Question: I have created a sample database and test scripts with it.
The database structure is:

I have created a JSFiddle for it: <URL>
Click all the buttons except stress test on the top, then click the tests.
The problem is, it perfectly works with provider webSql, but it fails on the provider indexedDb. I downloaded the pro packages and it makes test 3 work partially but it still fails on test 2 completely.
The problem i found is when i query the database with join relation(ex: employees in with department.ID is 1) indexedDb cannot process this request.
How can circumvent this situation?
Whole code is:
index.html:
'''
<!DOCTYPE html>
<html>
<head>
<meta charset="UTF-8">
<script src="https://ajax.googleapis.com/ajax/libs/jquery/1.8.3/jquery.min.js"></script>
<script src="jaydataPro/jaydata.min.js"></script>
<script src="jaydataPro/jaydataproviders/IndexedDbProProvider.min.js"></script>
<script src="jaydataPro/jaydataproviders/SqLiteProProvider.min.js"></script>
<script src="jaydataPro/jaydataproviders/WebApiProvider.min.js"></script>
<script src="jaydataPro/jaydataproviders/YQLProvider.min.js"></script>
<script src="sampledatabase.js"></script>
<script src="test.js"></script>
<title>Jaydata Test</title>
</head>
<body>
<div>
<h3>Database Generation</h3>
<div>
<button onclick="TestAddDepartments(5);">Add Departments</button>
</div>
<div>
<button onclick="AddEmployeeList(TestEmployeeList(1,100),1);"> Employees 1</button>
<button onclick="AddEmployeeList(TestEmployeeList(101,100),2);">Employees 2</button>
<button onclick="AddEmployeeList(TestEmployeeList(201,100),3);">Employees 3</button>
<button onclick="AddEmployeeList(TestEmployeeList(301,100),4);">Employees 4</button>
<button onclick="AddEmployeeList(TestEmployeeList(401,100),5);">Employees 5</button>
</div>
<div>
<button onclick="AddStockList(TestStockList(1,400),1);">
Stocks 1</button>
<button onclick="AddStockList(TestStockList(401,400),2);">
Stocks 2</button>
<button onclick="AddStockList(TestStockList(801,400),3);">
Stocks 3</button>
<button onclick="AddStockList(TestStockList(1201,400),4);">
Stocks 4</button>
<button onclick="AddStockList(TestStockList(1601,400),5);">
Stocks 5</button>
</div>
<div>
<button onclick="AddStockList(TestStockList(2001,5000),2);">
Stress Test for Test 3</button>
</div>
</div>
<div>
<h3>Queries</h3>
<button onclick="TestSearchEmployeeName1()">Test 1</button>
<button onclick="TestSearchEmployeeName2()">Test 2</button>
<button onclick="TestSearchEmployeeName3()">Test 3</button>
</div>
<div>
<h3>Results</h3>
<p id='Result'>Result</p>
</div>
</body>
</html>
'''
sampledatabase.js:
'''
/*
x is a database
Database name is Company
Company has 3 tables:
=Departments
-ID(key,computed)
-DepartmentName(string,required)
=Employees
-ID(key,computed)
-Name(string,required)
=Stocks
-ID(key,computed)
-Description(string)
-NumItems(int,required)
Employee is connected to Department
Stock is connected to Department
Department has a list of Stocks and Employees
To do:
-insert websql and indexeddb translations to the document
*/
$data.Entity.extend("Org.Employee",{
ID: {key: true, type: "integer", computed: true},
Name: {type: "string", required: true},
Department: {type: "Org.Department", inverseProperty: "Employees"}
});
$data.Entity.extend("Org.Stock",{
ID: {key: true, type: "integer", computed: true},
Description: {type: "string"},
NumItems: {type: "integer", required: true},
Department: {type: "Org.Department", inverseProperty: "Stocks"}
});
$data.Entity.extend("Org.Department",{
ID: {key: true, type: "integer", computed: true},
DepartmentName: {type: "string", required: true},
Employees:{type: Array, elementType: "Org.Employee", inverseProperty:"Department"},
Stocks:{type: Array, elementType: "Org.Stock", inverseProperty:"Department"}
});
$data.EntityContext.extend("Company",{
Employees: {type: $data.EntitySet, elementType: Org.Employee},
Departments: {type: $data.EntitySet, elementType: Org.Department},
Stocks: {type: $data.EntitySet, elementType: Org.Stock}
});
var x= new Company({
provider: "indexedDb",
databaseName: "DB",
version: 1,
dbCreation: $data.storageProviders.DbCreationType.DropAllExistingTables
});
function AddEmployee(emp,department)
{
x.Departments.first(
function(it){
return it.ID==department.valueOf()
},
{emp:emp,department:department},
function(dep){
x.Departments.attach(dep);
emp.Department=dep;
x.Employees.add(emp);
x.Employees.saveChanges();
}
);
}
function RemoveEmployee(emp_id)
{
x.Employees.first(
function(res){
return res.ID==emp_id.valueOf();
},
{emp_id:emp_id},
function(emp)
{
x.Employees.remove(emp);
x.Employees.saveChanges();
}
);
}
function ChangeEmployeeName(emp_id,new_name)
{
x.Employees.first(
function(res){
return res.ID==emp_id.valueOf();
},
{emp_id:emp_id,new_name:new_name},
function(emp)
{
x.Employees.attach(emp);
emp.Name=new_name;
x.Employees.saveChanges();
}
);
}
function RemoveDepartment(dep_id)
{
x.Employees.filter(
function(res){
return res.Department.ID==dep_id
},
{dep_id:dep_id}
).forEach(
function(it){
x.Employees.remove(it)
});
x.Employees.saveChanges();
x.Departments.first(
function(it)
{
return it.ID==dep_id;
},
{dep_id:dep_id},
function(dep)
{
x.Departments.remove(dep);
x.Departments.saveChanges();
}
);
}
function AddStock(stock,department)
{
x.Departments.first(
function(it){
return it.ID==department.valueOf()},
{emp:emp,department:department},
function(dep){
x.Departments.attach(dep);
stock.Department=dep;
x.Stocks.add(stock);
x.Stocks.saveChanges();
});
}
function AddEmployeeList(list,department)
{
x.Departments.first(
function(it){return it.ID==department.valueOf()},
{department:department,list:list},
function(dep){
for (var i = 0; i < list.length; i++) {
list[i].Department=dep;
};
x.Departments.attach(dep);
x.Employees.addMany(list);
x.Employees.saveChanges();
});
}
function AddStockList(list,department)
{
x.Departments.first(
function(it){return it.ID==department.valueOf()},
{department:department,list:list},
function(dep){
for (var i = 0; i < list.length; i++) {
list[i].Department=dep;
};
x.Departments.attach(dep);
x.Stocks.addMany(list);
x.Stocks.saveChanges();
});
}
'''
test.js:
'''
//testing script
function TestAddDepartments(number) //number of departments
{
var dep='Department';
for (var i = 1; i <= number.valueOf(); i++)
{
var temp=dep+i.toString();
x.Departments.add({DepartmentName:temp});
};
x.Departments.saveChanges();
}
function TestEmployeeList(start,number)
{
emp_list=new Array();
var emp='Employee';
for (var i = start.valueOf(); i < start.valueOf()+number.valueOf(); i++)
{
var temp=emp+i.toString();
emp_list.push({Name:temp});
};
return emp_list;
}
function TestStockList(start,number)
{
stock_list=new Array();
var stock='Stock';
for (var i = start.valueOf(); i < start.valueOf()+number.valueOf(); i++)
{
var temp=stock+i.toString();
var num=Math.floor((Math.random()*1000)+1);
stock_list.push({Description:temp,NumItems:num});
};
return stock_list;
}
/*function TestSearchEmployeeName(number,limit)
{
var start= new Date().getTime();
var emp='Employee';
for (var i = 1; i <= number.valueOf(); i++)
{
num=Math.floor((Math.random()*limit.valueOf())+1);
search=emp+num.toString();
x.Employees.filter(
function(res)
{
return res.Name==search;
}).
forEach(
function(it)
{
console.log(it.Name);
});
};
var elapsed=new Date().getTime()-start;
console.log("Searching the database with "+number.toString()+
" entries took "+elapsed.toString()+" milliseconds");
}
*/
//Static tests
function TestSearchEmployeeName1()
{
var start= new Date().getTime();
x.Employees.filter(
function(res)
{
return res.Name=='Employee43';
},{start:start}).
toArray(function(it){
var elapsed=new Date().getTime()-start;
var res="Query with "+it.length.toString()+" result took "+
elapsed.toString()+" milliseconds";
document.getElementById('Result').innerHTML = res;
},{start:start}
);
}
function TestSearchEmployeeName2()
{
var start= new Date().getTime();
x.Employees.filter(
function(res)
{
return res.Department.ID==1;
},{start:start}).
toArray(function(it){
var elapsed=new Date().getTime()-start;
var res="Query with "+it.length.toString()+" results took "+
elapsed.toString()+" milliseconds";
document.getElementById('Result').innerHTML = res;
},{start:start}
);
}
function TestSearchEmployeeName3()
{
var start= new Date().getTime();
x.Stocks.filter(
function(res)
{
return res.NumItems>258 || res.Department.ID<3;
},{start:start}).
toArray(function(it){
var elapsed=new Date().getTime()-start;
var res="Query with "+it.length.toString()+" results took "+
elapsed.toString()+" milliseconds";
document.getElementById('Result').innerHTML = res;
},{start:start}
);
}
'''
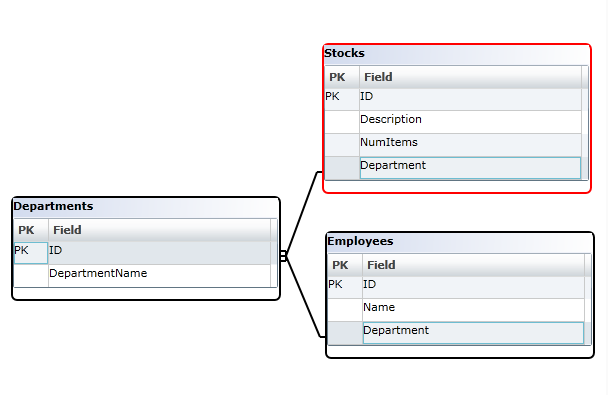
Answer: According to the <URL> and complex type mapping features aren't implemented yet for IndexedDB, this means you cannot have navigation properties in IndexedDB, only in SQLite/WebSQL.
You can propose this feature at the <URL>.